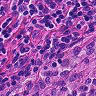
Metastatic tissue present: no